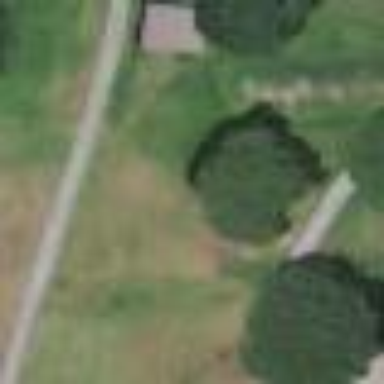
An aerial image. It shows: Area with grass used as rough in golf course.